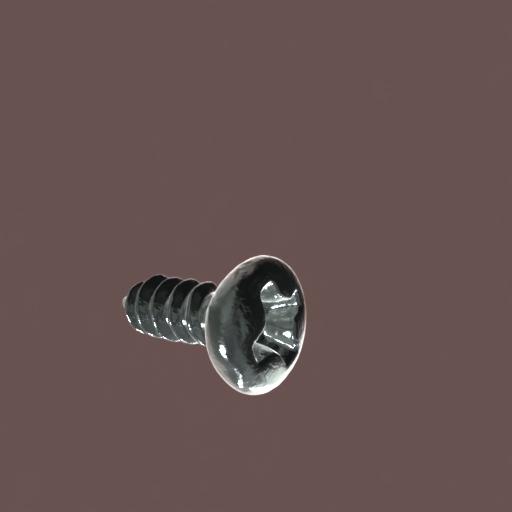
Label: screw